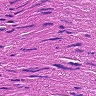
Metastatic tissue present: no